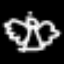
Label: angel